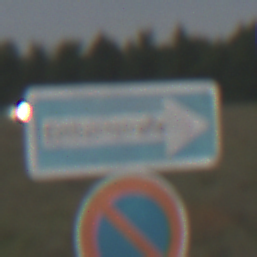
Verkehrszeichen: EinbahnstrasseRechtsweisend
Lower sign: EingeschraenktesHalteverbot
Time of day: Night
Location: Outdoor (Nature)
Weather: Overcast
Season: NotSpecified
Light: Artificial